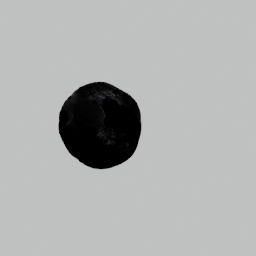
Label: decoration